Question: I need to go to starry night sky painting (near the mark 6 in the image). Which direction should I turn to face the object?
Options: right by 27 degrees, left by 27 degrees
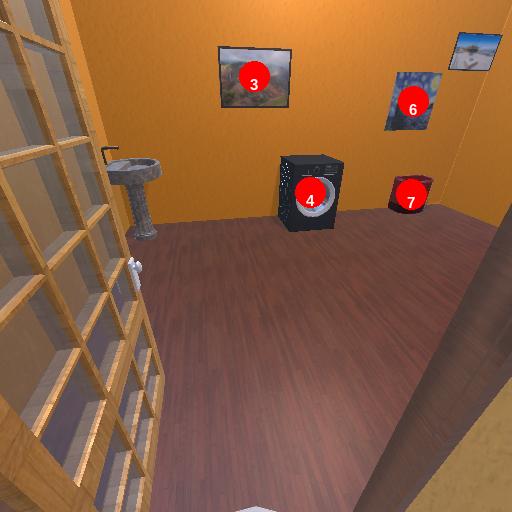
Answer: right by 27 degrees